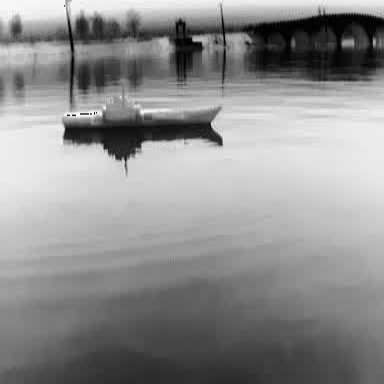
There is a warship in the infrared image.